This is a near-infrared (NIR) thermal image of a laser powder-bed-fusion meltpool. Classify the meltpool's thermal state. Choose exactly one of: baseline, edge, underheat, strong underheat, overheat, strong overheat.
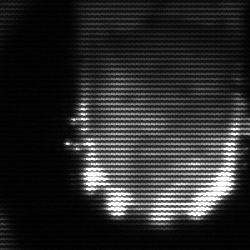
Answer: baseline